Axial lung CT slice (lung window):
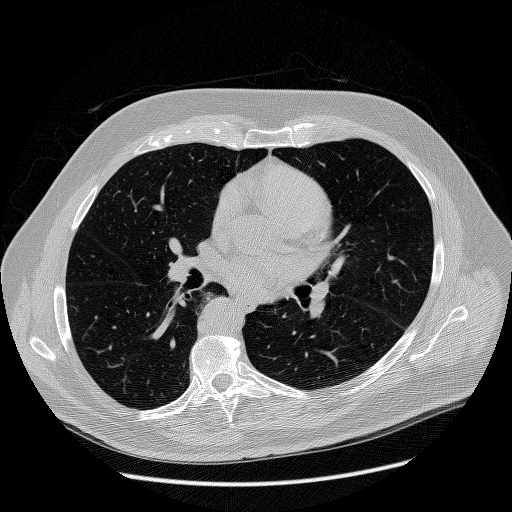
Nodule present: no